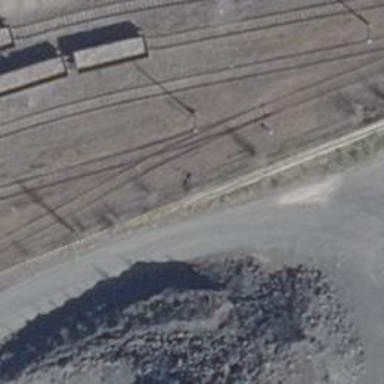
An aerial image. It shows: Railway switch.